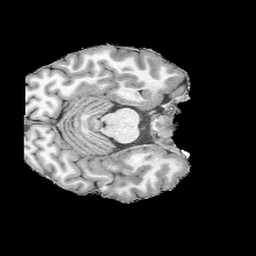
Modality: UNIT1
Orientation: axial